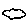
Label: cloud